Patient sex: F
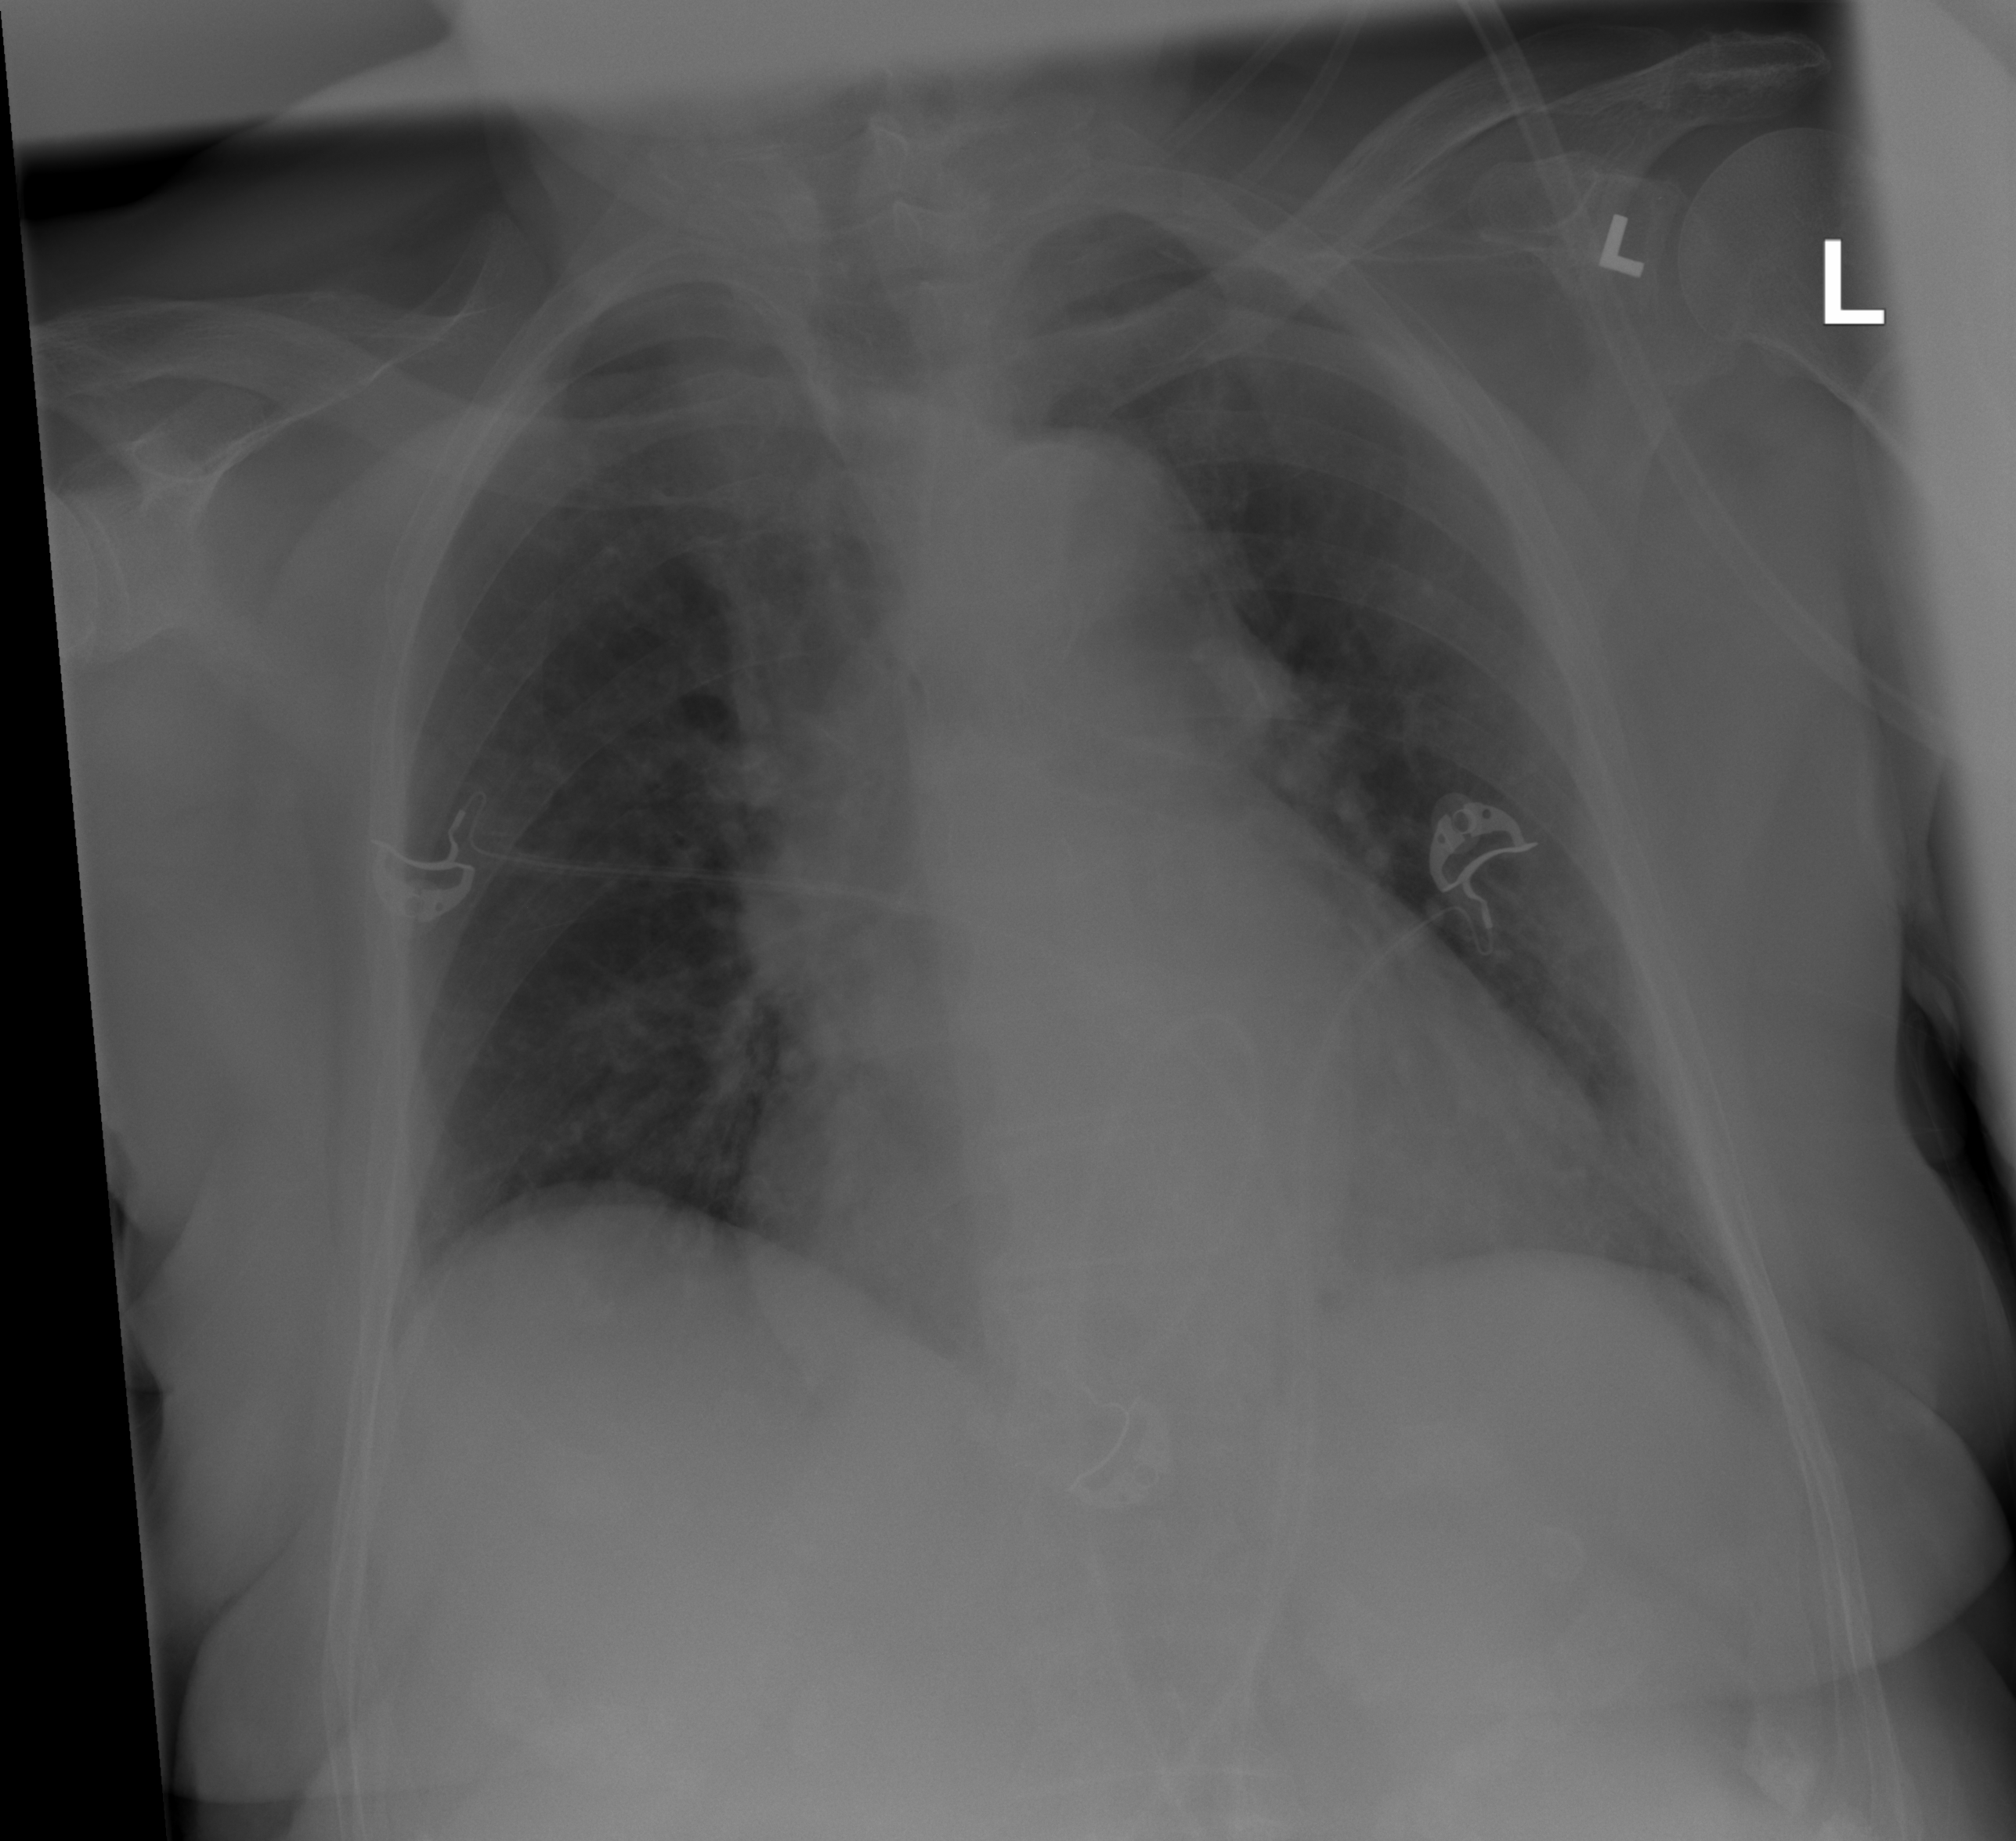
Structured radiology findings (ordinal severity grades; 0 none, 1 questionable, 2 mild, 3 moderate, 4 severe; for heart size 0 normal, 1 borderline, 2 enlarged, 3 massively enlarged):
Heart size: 2
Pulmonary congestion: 1
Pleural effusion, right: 0
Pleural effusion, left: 0
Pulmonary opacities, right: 0
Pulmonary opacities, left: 0
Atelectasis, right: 1
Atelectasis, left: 1